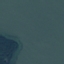
Land use / land cover: SeaLake